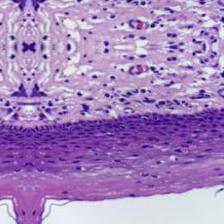
Diagnosis: Normal